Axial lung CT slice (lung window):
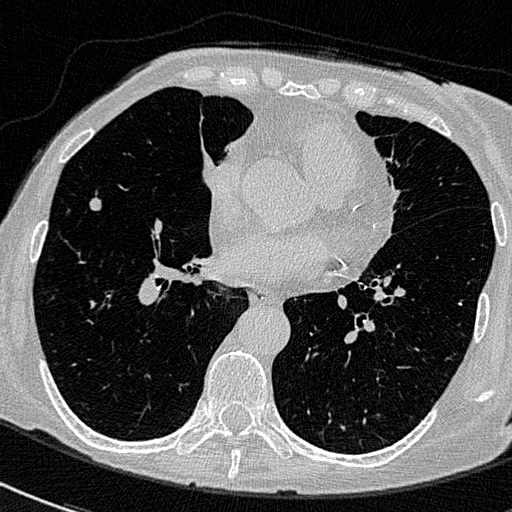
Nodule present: yes
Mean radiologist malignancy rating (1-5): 2.75